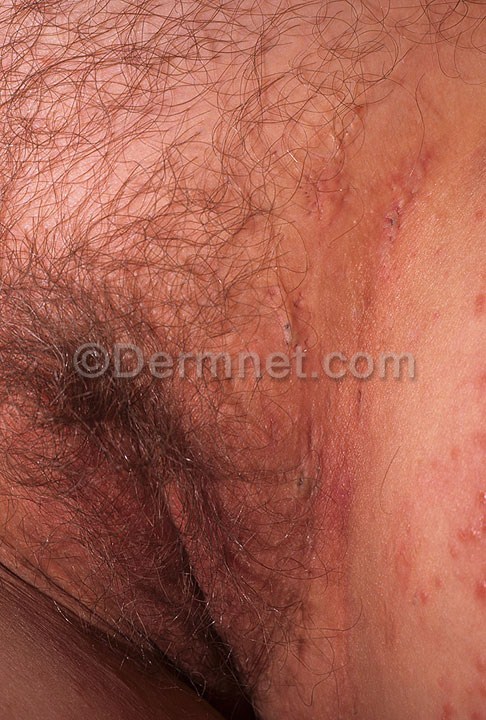
Disease: Acne and Rosacea Photos